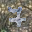
Label: 7